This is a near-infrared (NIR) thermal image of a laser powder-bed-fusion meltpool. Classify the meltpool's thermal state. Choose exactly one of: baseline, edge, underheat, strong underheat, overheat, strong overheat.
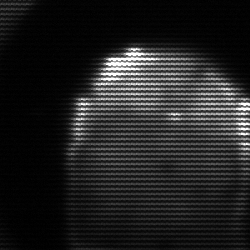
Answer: edge